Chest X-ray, PA view. Patient: 47 years old, sex F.
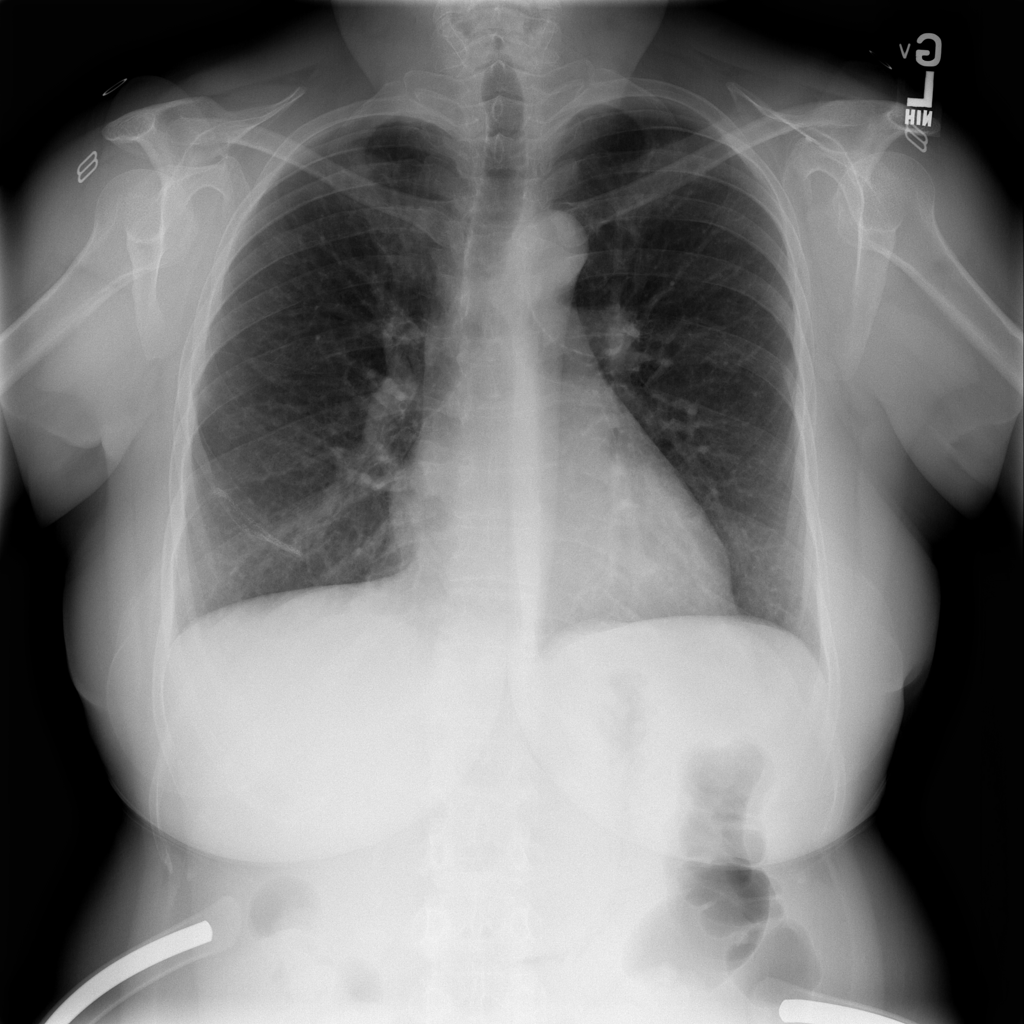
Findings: No Finding